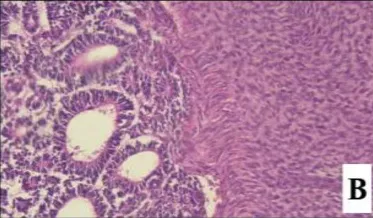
Wilms' tumor composed of tubuloglandular and mesenchymal component. B) (200x, H&E stain).
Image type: pathology (h&e)